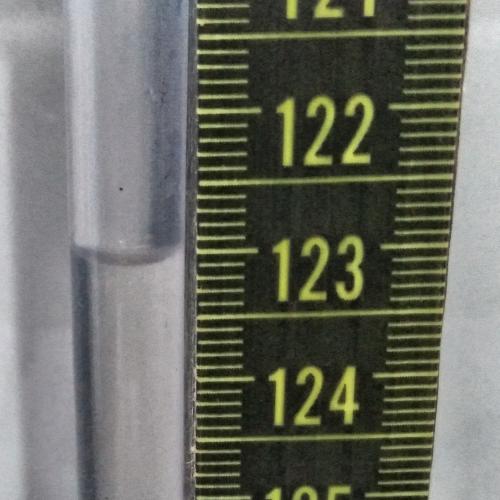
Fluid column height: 123.1 cm